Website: lowes
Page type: billing-address
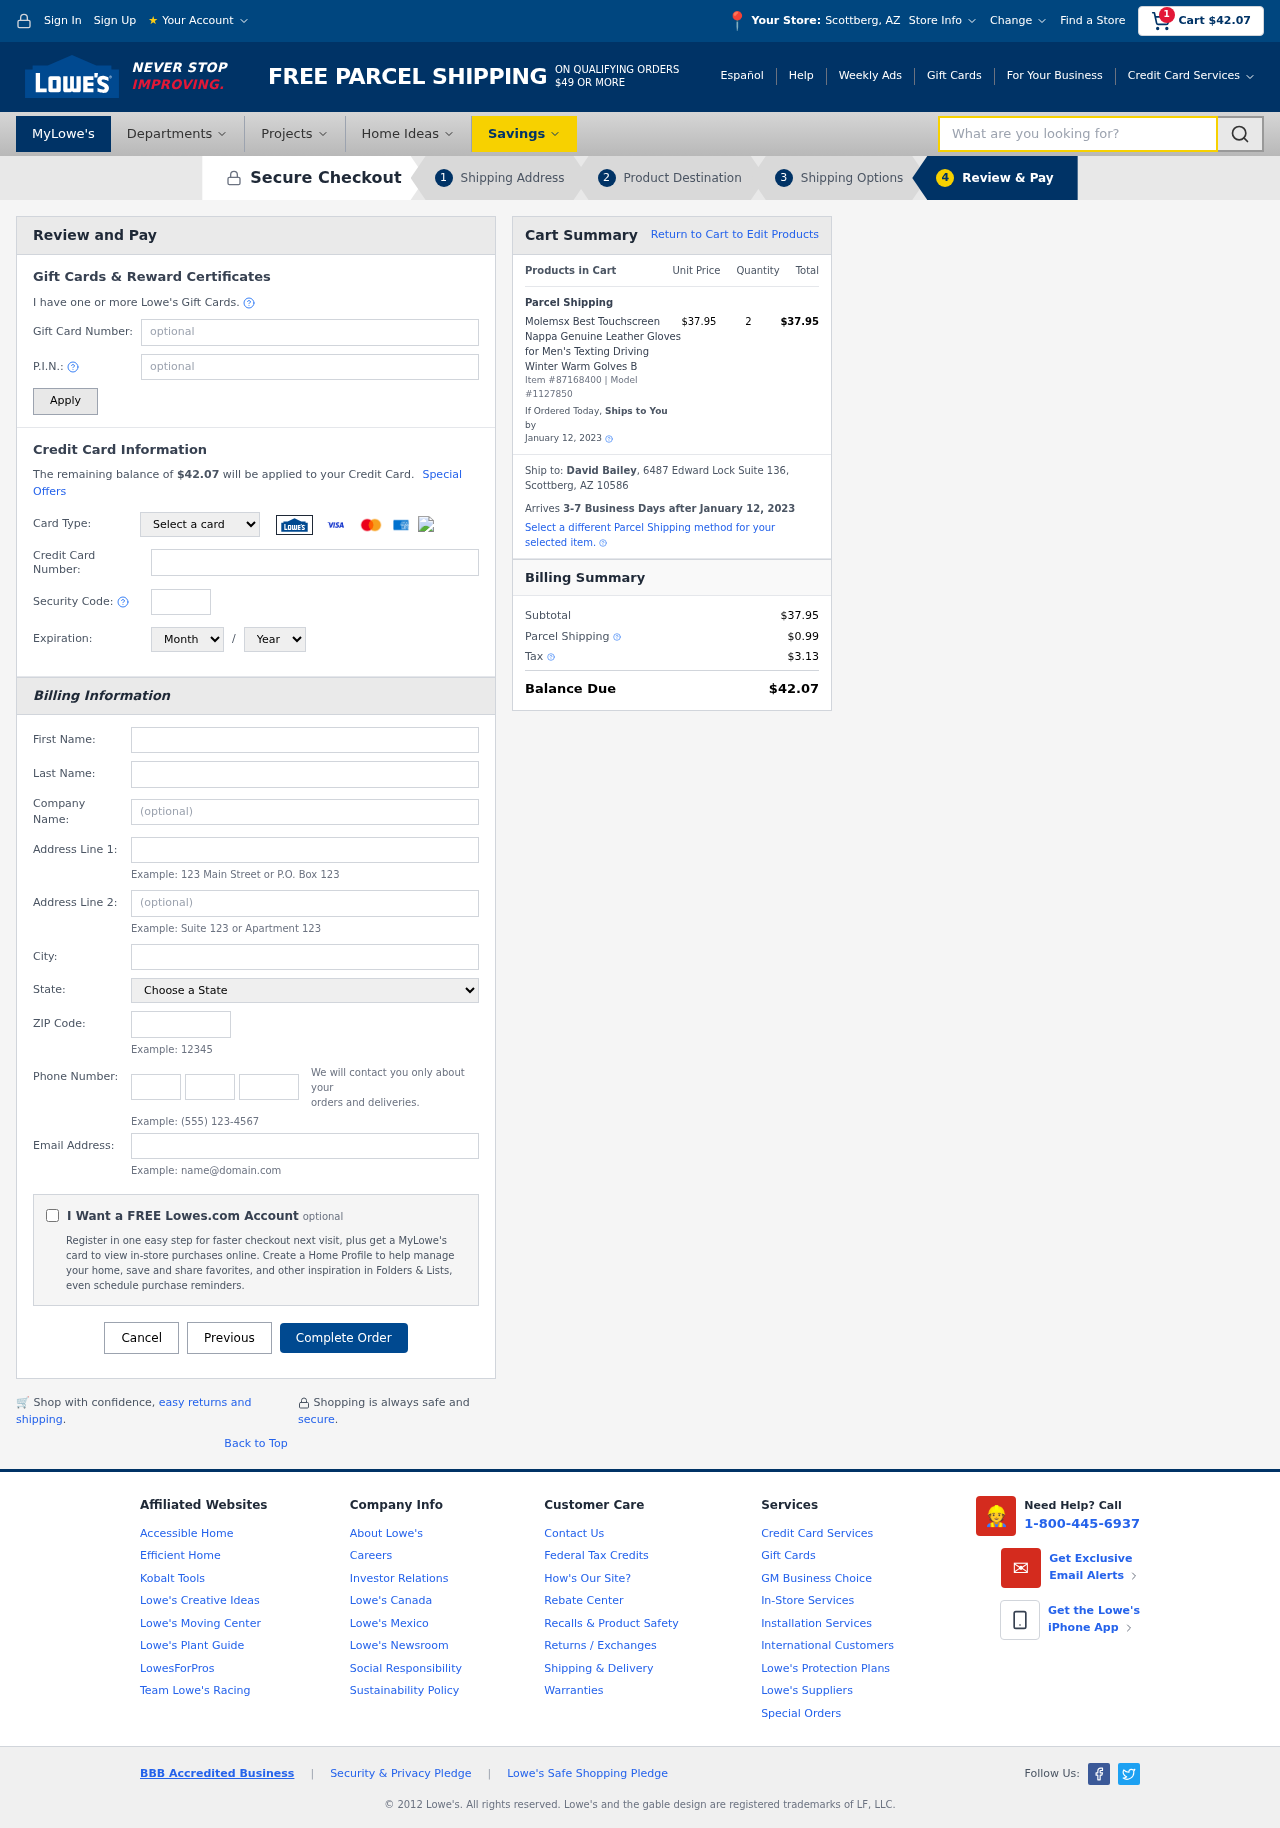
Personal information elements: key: PII_CARD_CVV
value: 8512
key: PII_CARD_EXPIRY_MONTH
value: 11
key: PII_CARD_EXPIRY_YEAR
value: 28
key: PII_CARD_NUMBER
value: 3469 7863 2689 147
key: PII_CARD_TYPE
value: American Express
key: PII_CITY
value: Scottberg
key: PII_CITY_STATE
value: Scottberg, AZ
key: PII_COMPANY
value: Harmon-Olson
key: PII_EMAIL
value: david.bailey@yahoo.com
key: PII_FIRSTNAME
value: David
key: PII_FULLNAME
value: David Bailey
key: PII_LASTNAME
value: Bailey
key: PII_PHONE_AREA
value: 277
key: PII_PHONE_PREFIX
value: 552
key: PII_PHONE_SUFFIX
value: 7506
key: PII_POSTCODE
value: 10586
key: PII_STATE
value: Arizona
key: PII_STREET
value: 6487 Edward Lock Suite 136
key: PII_CITY_STATE_ZIP
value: Scottberg, AZ 10586
Product elements: key: PRODUCT1_NAME
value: Molemsx Best Touchscreen Nappa Genuine Leather Gloves for Men's Texting Driving Winter Warm Golves B
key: PRODUCT1_PRICE
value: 37.95
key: PRODUCT1_QUANTITY
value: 2
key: PRODUCT_ITEM_NUMBER
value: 87168400
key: PRODUCT_MODEL_NUMBER
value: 1127850
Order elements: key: ORDER_SUBTOTAL
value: $42.07
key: ORDER_TOTAL
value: $42.07
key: ORDER_SHIPPING_DATE
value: January 12, 2023
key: ORDER_SUBTOTAL
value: $37.95
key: ORDER_DELIVERY_DATE
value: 3-7 Business Days after January 12, 2023
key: ORDER_SHIPPING_DATE2
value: January 12, 2023
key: ORDER_SUBTOTAL2
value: $37.95
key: ORDER_SHIPPING_COST
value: $0.99
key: ORDER_TAX
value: $3.13
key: ORDER_TOTAL2
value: $42.07
Search elements: key: HEADER_SEARCH
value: What are you looking for?